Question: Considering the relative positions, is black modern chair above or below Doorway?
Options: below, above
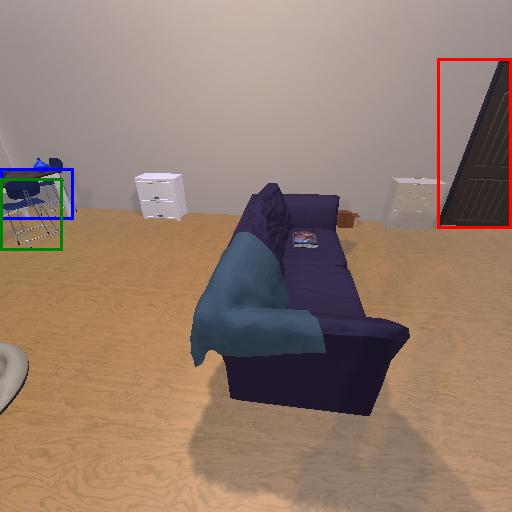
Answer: below